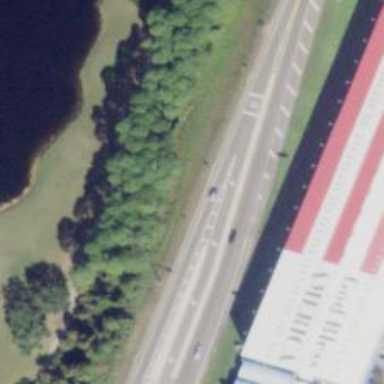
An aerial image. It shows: Expressway with asphalt surface classified as trunk highway.